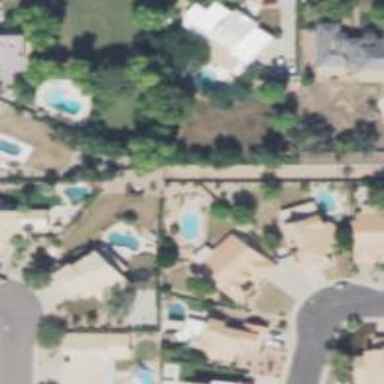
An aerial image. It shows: Outdoor swimming pool located on leisure land.